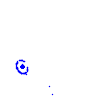
Particle: electron